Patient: sex M, age 58
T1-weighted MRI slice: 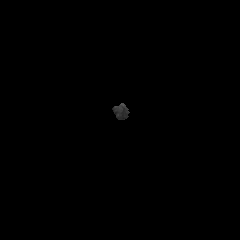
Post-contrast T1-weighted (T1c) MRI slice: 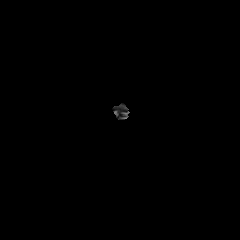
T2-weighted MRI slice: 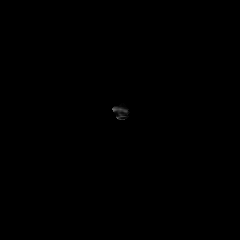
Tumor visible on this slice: no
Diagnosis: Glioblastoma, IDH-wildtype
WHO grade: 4